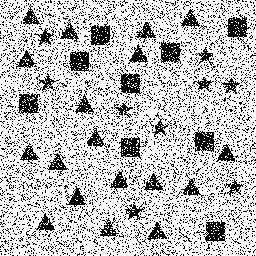
Squares: 9
Triangles: 18
Stars: 9
Total shapes: 36